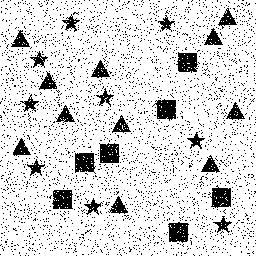
Squares: 7
Triangles: 11
Stars: 9
Total shapes: 27